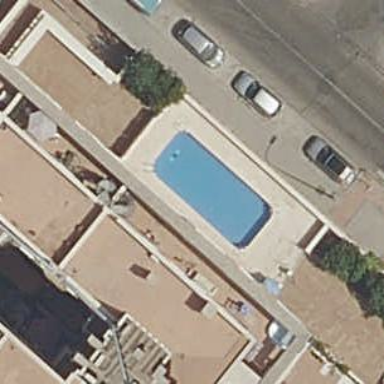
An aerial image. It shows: Swimming pool located in leisure land.